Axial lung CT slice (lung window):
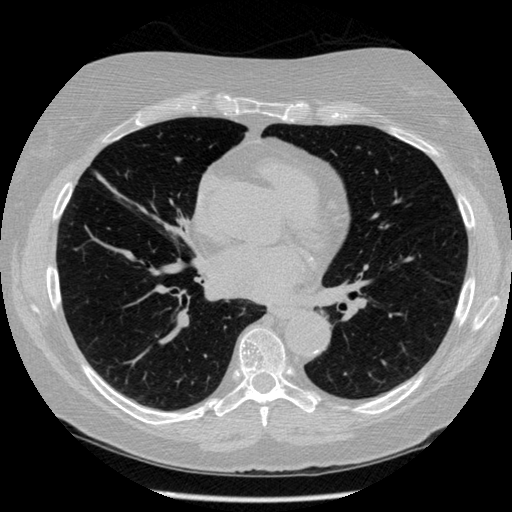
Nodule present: no